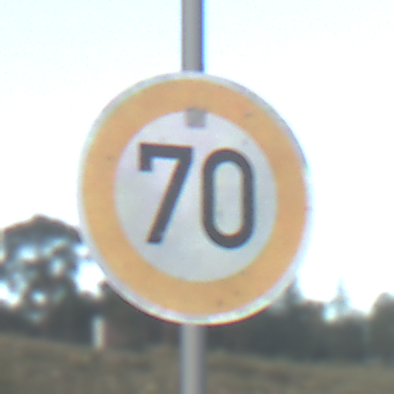
Verkehrszeichen: Geschwindigkeit70
Umgebung: Outdoor, RoadRail
Tageszeit: SunriseSunset
Wetter: PartlyCloudy
Licht: Natural
Jahreszeit: NotSpecified
Kontrast: LowContrast